Question: Is there any way to remove the dotted marker that presents my current selection of a component? I've included a picture to show which marker I'm referring to:

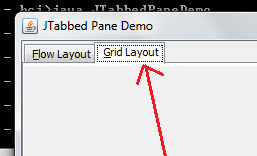
Answer: You could do
'''
tabbedPane.setFocusable(false);
'''